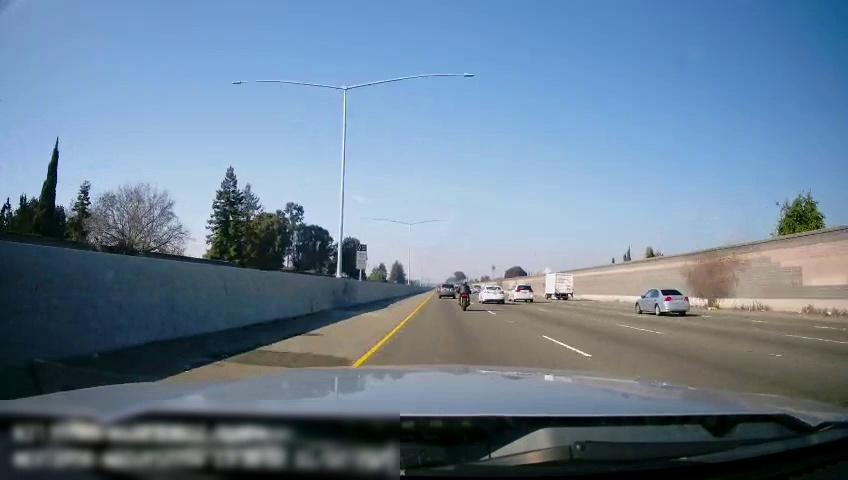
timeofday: Day
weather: Sunny
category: Drivable Space
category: Vehicles | Car
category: Vehicles | Truck
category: Vehicles | Car
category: Vehicles | Car
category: Vehicles | Car
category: Vehicles | SUV
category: Motorbikes
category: Lanes | Current Lane
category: Lanes | Alternate Lane
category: Lanes | Alternate Lane
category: Lanes | Alternate Lane
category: Lanes | Current Lane